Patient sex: M
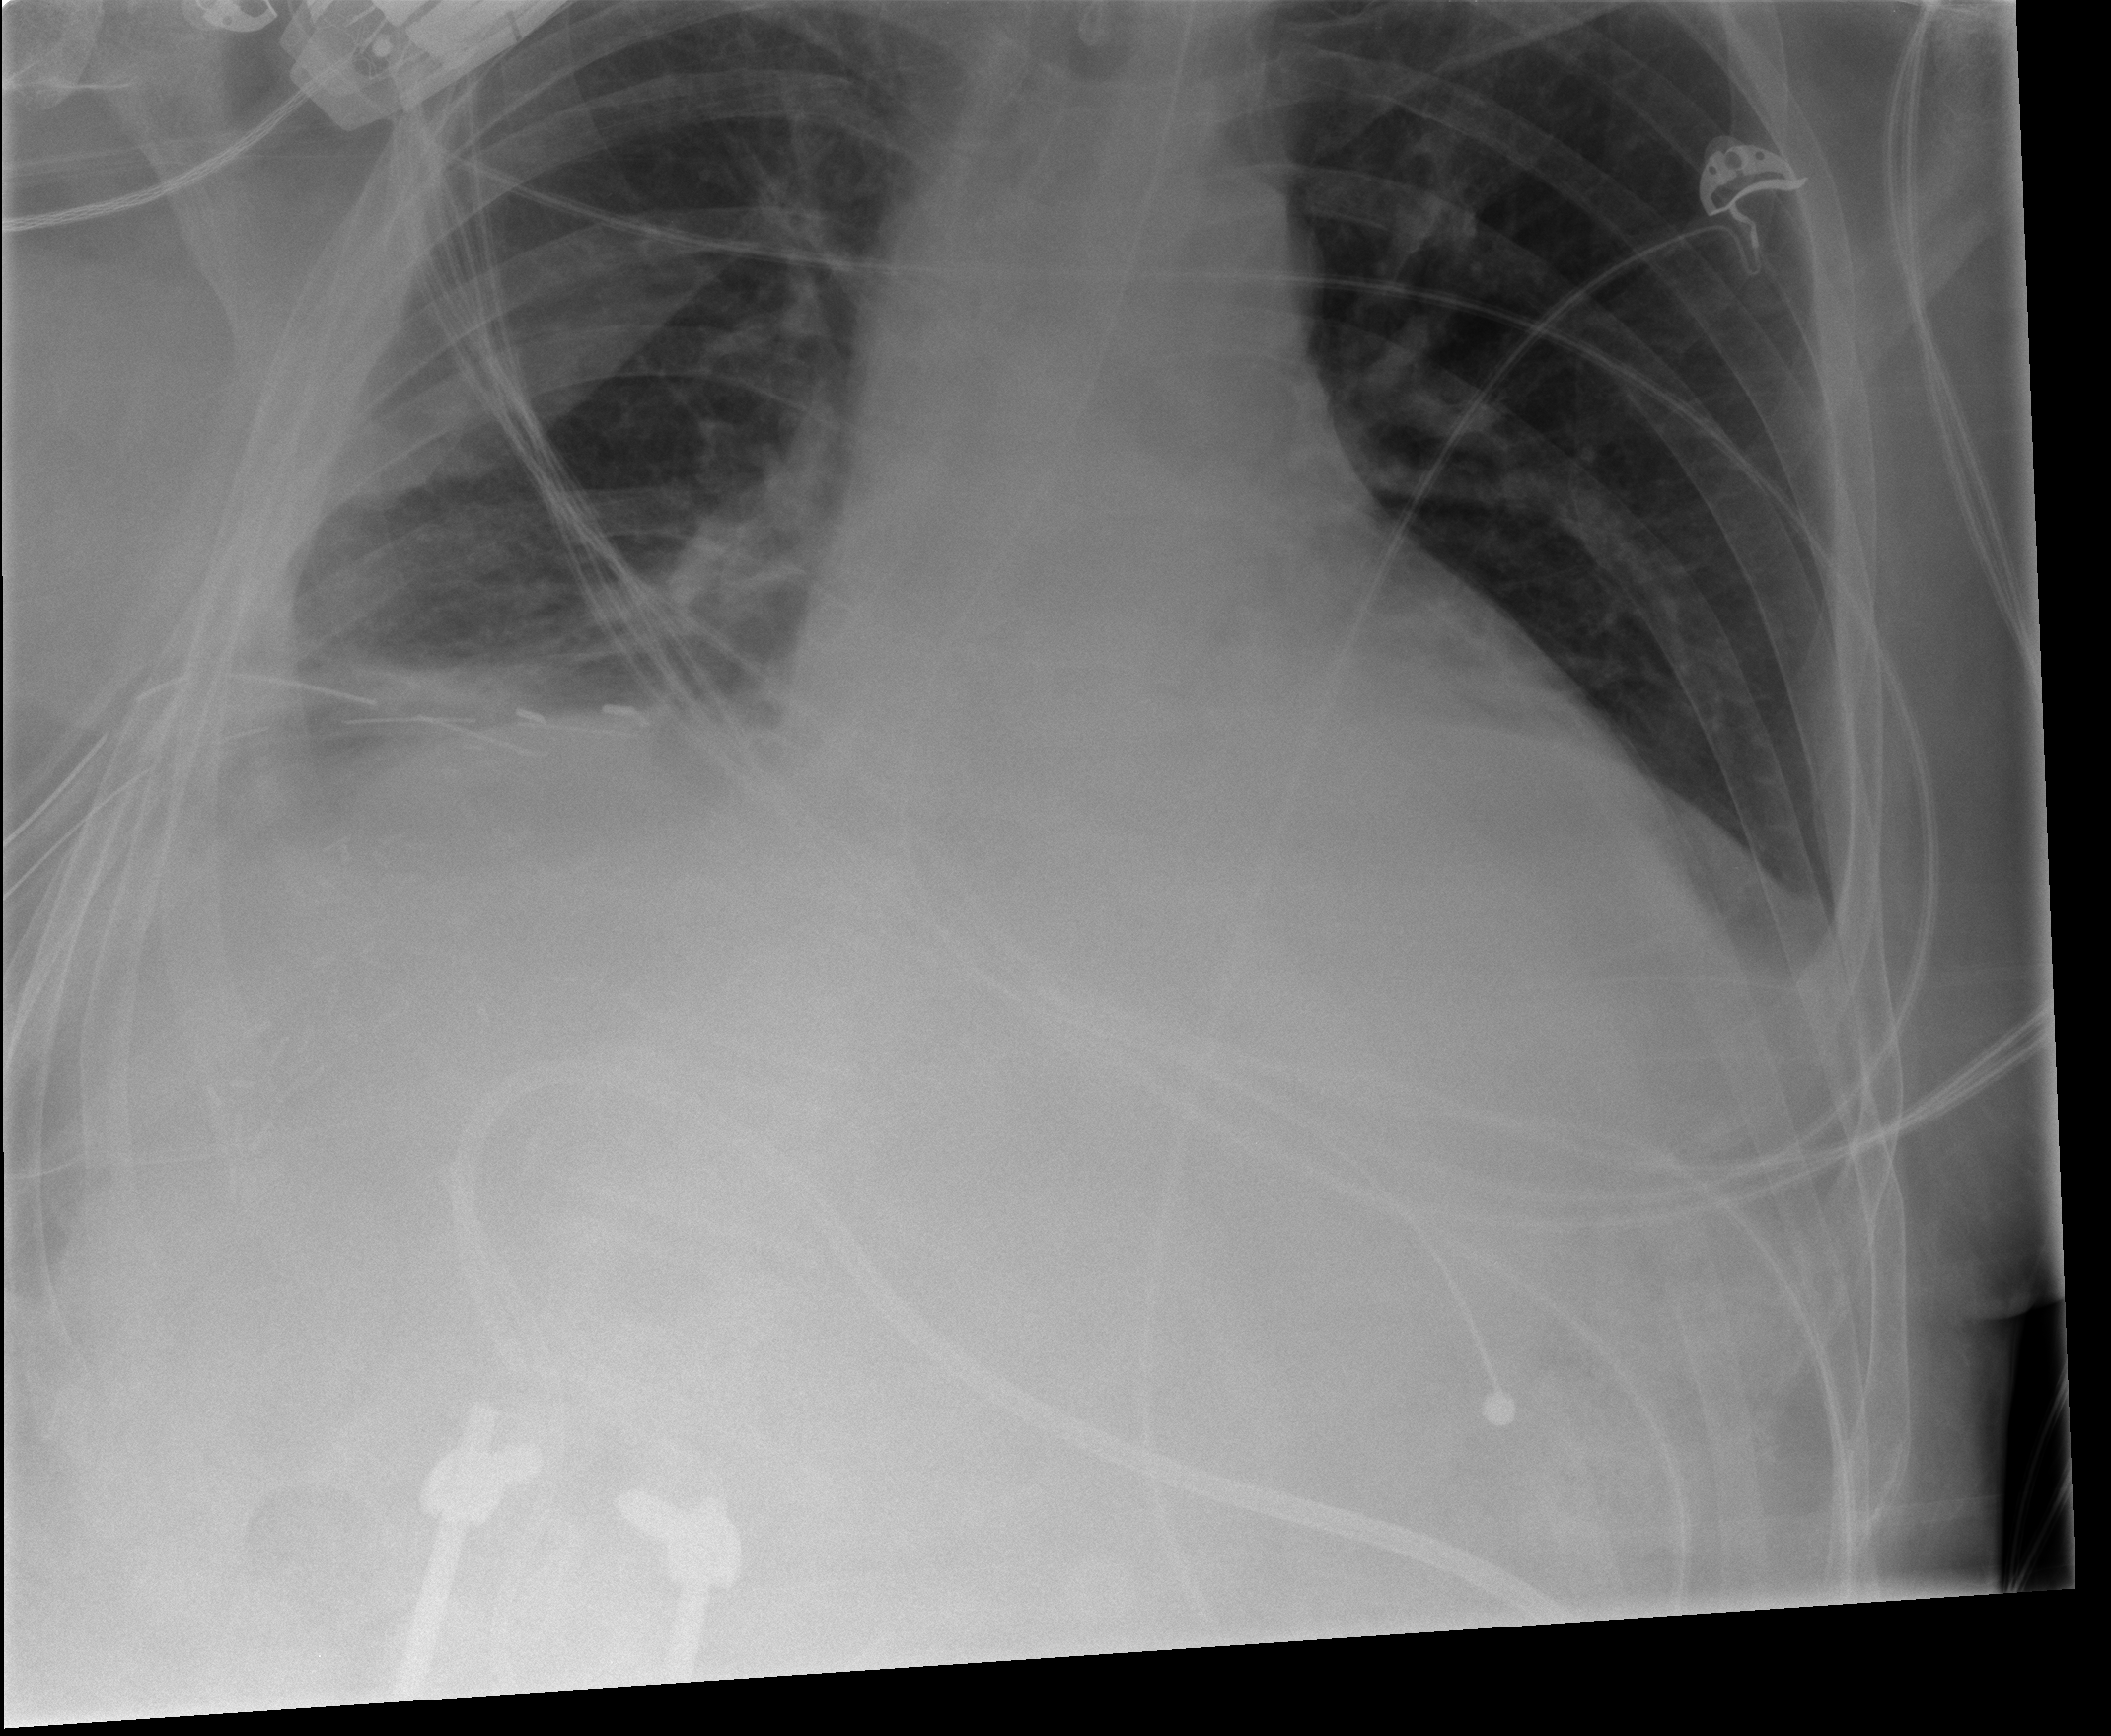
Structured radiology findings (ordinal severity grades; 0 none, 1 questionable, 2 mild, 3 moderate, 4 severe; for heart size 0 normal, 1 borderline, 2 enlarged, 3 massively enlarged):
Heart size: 2
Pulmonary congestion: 0
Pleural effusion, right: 2
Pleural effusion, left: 0
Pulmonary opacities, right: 0
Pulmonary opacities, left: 0
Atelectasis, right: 2
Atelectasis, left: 0